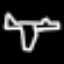
Label: airplane